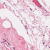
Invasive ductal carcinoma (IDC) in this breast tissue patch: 0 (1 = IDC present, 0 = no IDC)